Interaction volume radius: 5 \u00c5
Interaction volume height: 25 \u00c5
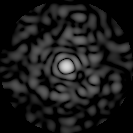
Disorder parameter: 0.8341